Question: I would like to add a clear button inside a UITextfield but it doesn't show up.
This the code for the UITextfield:
'''
@implementation databaseEnterDataViewController
@synthesize customer = customer_ ;
@synthesize type = type_ ;
@synthesize code1 = code1_ ;
@synthesize code2 = code2_ ;
@synthesize background,
changeType,
codeOne,
codeTwo,
customers,
suspendDisplayInfo,
tf;
#pragma mark -
#pragma mark Initialization
#pragma mark -
#pragma mark View lifecycle
- (void)viewDidLoad {
[super viewDidLoad];
self.customer = @"" ;
self.type = @"" ;
self.code1 = @"" ;
self.code2 = @"" ;
self.navigationItem.rightBarButtonItem = [[UIBarButtonItem alloc]initWithTitle:@"Save" style:UIBarButtonSystemItemCancel target:self action:nil];
self.navigationItem.leftBarButtonItem = [[UIBarButtonItem alloc]initWithBarButtonSystemItem:UIBarButtonSystemItemCancel target:self action:nil];
self.navigationItem.title = @"Enter Data";
code1Field_.clearButtonMode = UITextFieldViewModeWhileEditing;
code2Field_.clearButtonMode = UITextFieldViewModeUnlessEditing;
customerField_.clearButtonMode = UITextFieldViewModeAlways;
[self openDB];
[self createTable:@"barcodeScan" withField1:@"key" withField2:@"scanDate" withField3:@"theCustomer" withField4:@"type" withField5:@"theCode1" withField6:@"theCode2" withField7:@"discription" withField8:@"articleNr" withField9:@"batchNr" withField10:@"serialNr" withField11:@"expDate"];
self.suspendDisplayInfo=false;
NSLog(@"%@",typeLabel_.text);
#ifdef LOG_FILE
NSFileManager *fileManger = [NSFileManager defaultManager];
if ([fileManger fileExistsAtPath:[self getLogFile]])
{
[debug appendString:[[NSString alloc] initWithContentsOfFile:[self getLogFile]]];
[debugText setText:debug];
}
#endif
dtdev=[Linea sharedDevice];
[dtdev addDelegate:self];
[dtdev connect];
types = [[NSMutableArray alloc] init];
[types addObject:@"Select barcode type"];
[types addObject:@"Intervascular"];
[types addObject:@"CID"];
[types addObject:@"MAQUET"];
[self pickerview];
tf.clearButtonMode =UITextFieldViewModeAlways;
}
- (NSInteger)numberOfSectionsInTableView:(UITableView *)tableView {
// Return the number of sections.
return 1;
}
- (NSInteger)tableView:(UITableView *)tableView numberOfRowsInSection:(NSInteger)section {
// Return the number of rows in the section.
return 4;
}
// Customize the appearance of table view cells.
- (UITableViewCell *)tableView:(UITableView *)tableView
cellForRowAtIndexPath:(NSIndexPath *)indexPath {
UITableViewCell *cell = [[UITableViewCell alloc] initWithStyle:UITableViewCellStyleDefault reuseIdentifier:nil];
// Make cell unselectable
cell.selectionStyle = UITableViewCellSelectionStyleNone;
tf = nil;
tf.clearButtonMode =UITextFieldViewModeAlways;
changeType = [UIButton buttonWithType:UIButtonTypeRoundedRect];
changeType.frame = CGRectMake(cell.frame.origin.x + 220, cell.frame.origin.y + 7, 80, 30);
[changeType setTitle:@"Change type" forState:UIControlStateNormal];
changeType.backgroundColor= [UIColor clearColor];
[changeType.titleLabel setFont:[UIFont systemFontOfSize:14]];
[changeType addTarget:self action:@selector(clickeButton:) forControlEvents:UIControlEventTouchDown];
switch ( indexPath.row ) {
case 0: {
cell.textLabel.text = @"Customer:" ;
tf = customerField_ = [self makeTextField:self.customer placeholder:@"Customer name"];
[cell addSubview:customerField_];
break ;
}
case 1: {
cell.textLabel.text = @"Type:" ;
tf = typeLabel_ = [self makeTextField:self.type placeholder:@"Type code"];
[cell addSubview:typeLabel_];
[cell addSubview:changeType];
break ;
}
case 2: {
cell.textLabel.text = @"Code 1:" ;
tf = code1Field_ = [self makeTextField:self.code1 placeholder:@"Code 1"];
[cell addSubview:code1Field_];
break ;
}
case 3: {
cell.textLabel.text = @"Code 2:" ;
tf = code2Field_ = [self makeTextField:self.code2 placeholder:@"code 2"];
[cell addSubview:code2Field_];
break ;
}
}
// Textfield dimensions
tf.frame = CGRectMake(120, 12, 170, 30);
// Workaround to dismiss keyboard when Done/Return is tapped
[tf addTarget:self action:@selector(textFieldFinished:) forControlEvents:UIControlEventEditingDidEndOnExit];
// We want to handle textFieldDidEndEditing
tf.delegate = self ;
return cell;
}
-(UITextField*) makeTextField: (NSString*)text
placeholder: (NSString*)placeholder {
UITextField*tf = [[UITextField alloc] init];
tf.placeholder = placeholder ;
tf.text = text ;
tf.autocorrectionType = UITextAutocorrectionTypeNo ;
tf.autocapitalizationType = UITextAutocapitalizationTypeNone;
tf.adjustsFontSizeToFitWidth = YES;
tf.textColor = [UIColor colorWithRed:56.0f/255.0f green:84.0f/255.0f blue:135.0f/255.0f alpha:1.0f];
return tf ;
}
// Workaround to hide keyboard when Done is tapped
- (IBAction)textFieldFinished:(id)sender {
// [sender resignFirstResponder];
}
// Textfield value changed, store the new value.
- (void)textFieldDidEndEditing:(UITextField *)textField {
if ( textField == customerField_ ) {
self.customer = textField.text ;
}
else if ( textField == typeLabel_ ) {
self.type = textField.text ;
}
else if ( textField == code1Field_ ) {
self.code1 = textField.text ;
}
else if ( textField == code2Field_ ) {
self.code2 = textField.text ;
}
}
'''
On the iphone it looks like this:

When I add the clear button like this
'customerField_.clearButtonMode = UITextFieldViewModeWhileEditing;'
the button doesn't show up.
What should I do to make it visible?
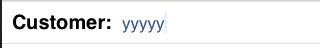
Answer: If you use 'UITextFieldViewModeAlways', you'll see the button if the string of the textfield is not nil or if its lenght is > 0. I think that you can't to show the clearbutton if there is nothing to clear.